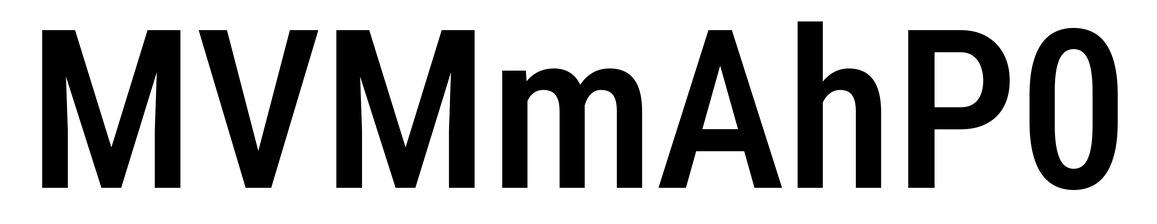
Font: Roboto_Condensed_Medium